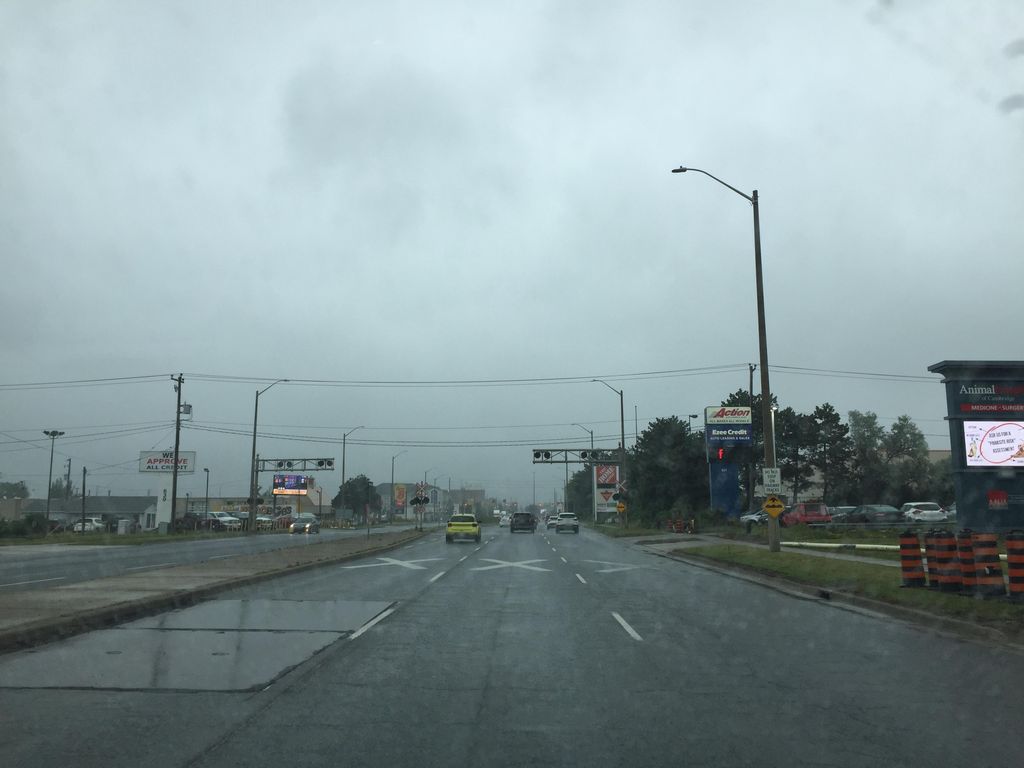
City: kitchener-waterloo